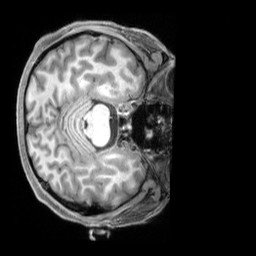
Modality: T1w
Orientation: axial
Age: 26
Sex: male
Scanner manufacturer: siemens
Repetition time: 2.3 s
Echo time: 0.00229 s